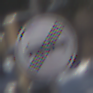
Verkehrszeichen: EndeUeberholverbot
Umgebung: Outdoor, Special
Tageszeit: MorningAfternoon
Wetter: Clear
Licht: Natural
Jahreszeit: Winter
Kontrast: HighContrast